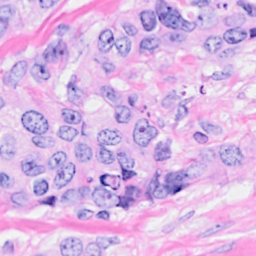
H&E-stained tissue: Breast